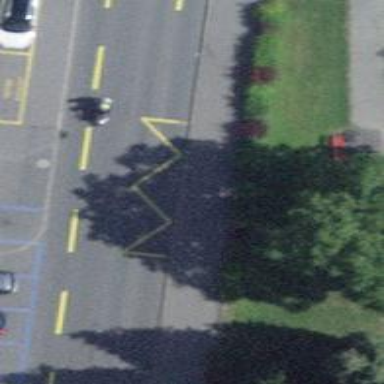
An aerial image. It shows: Bus stop with platform for public transport.